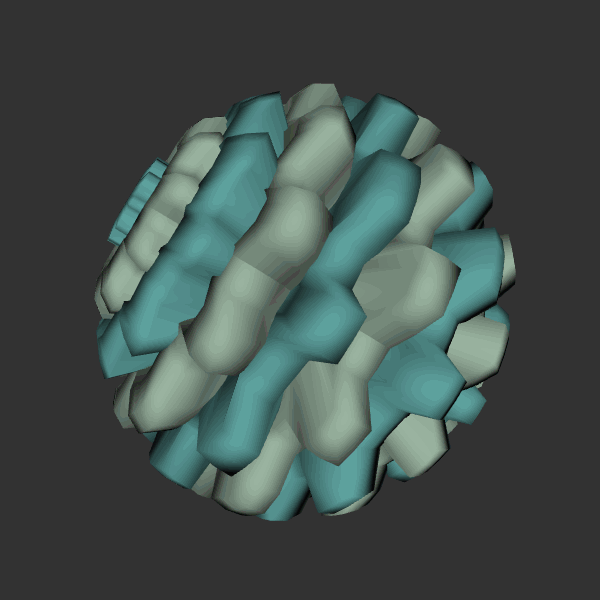
Background: dark